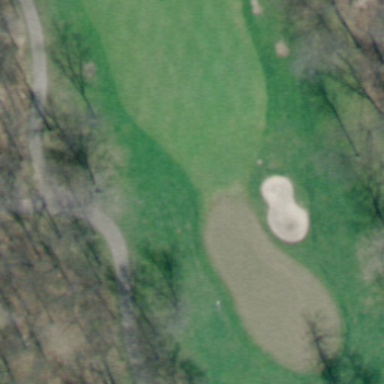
This is a part of a golf course with green turfs and some bunkers and trees .